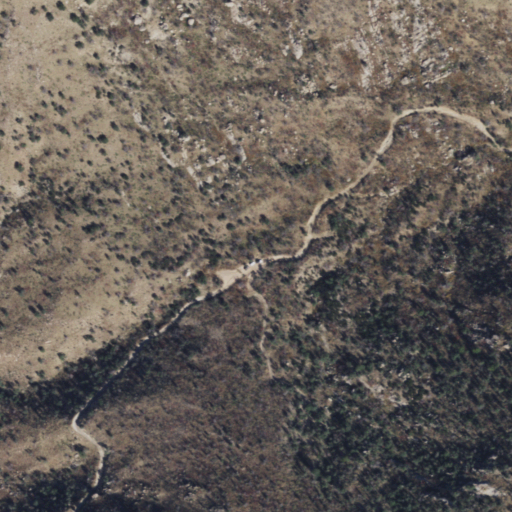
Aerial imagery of gap in Arizona named Charouleau Gap containing grassland, shrub, and evergreen forest